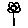
Label: flower